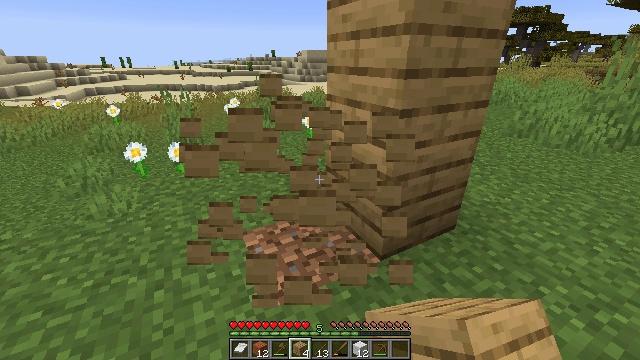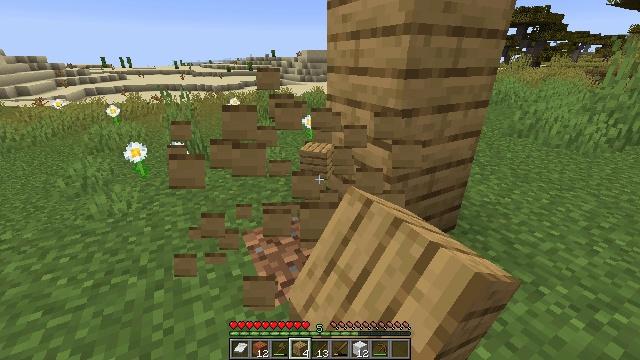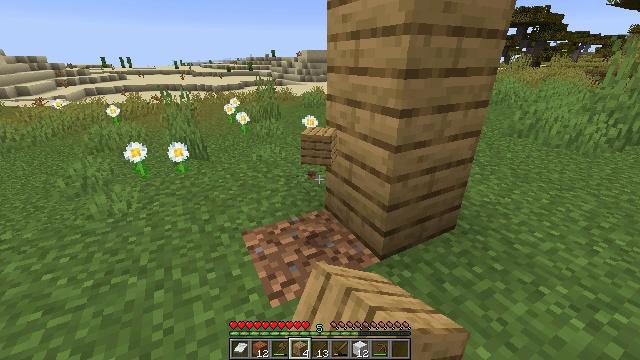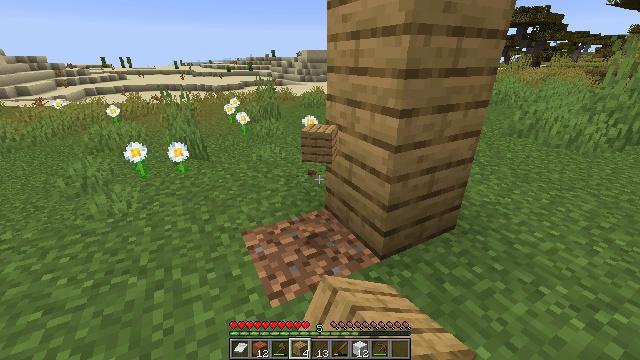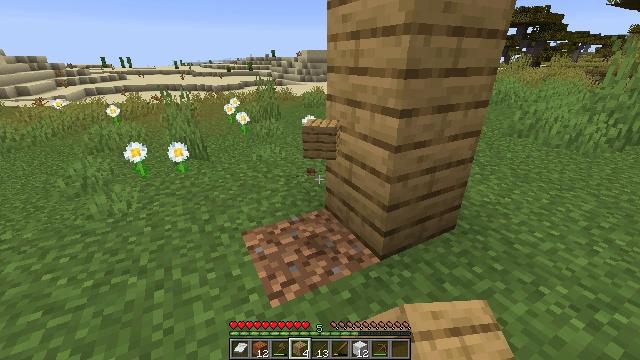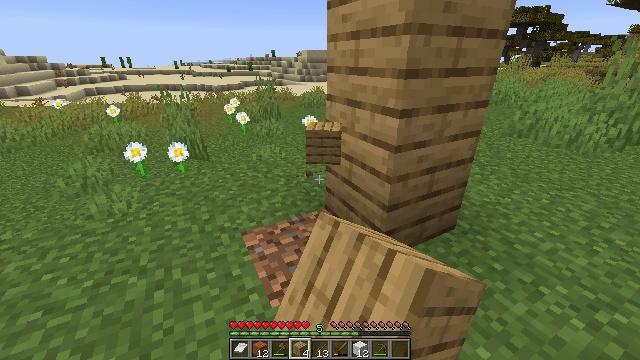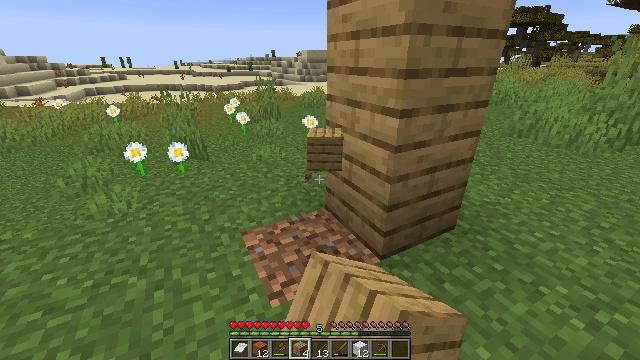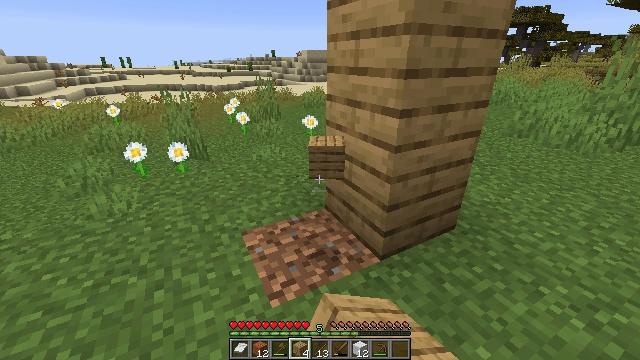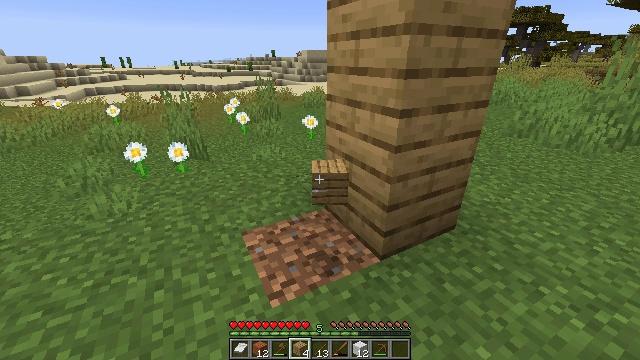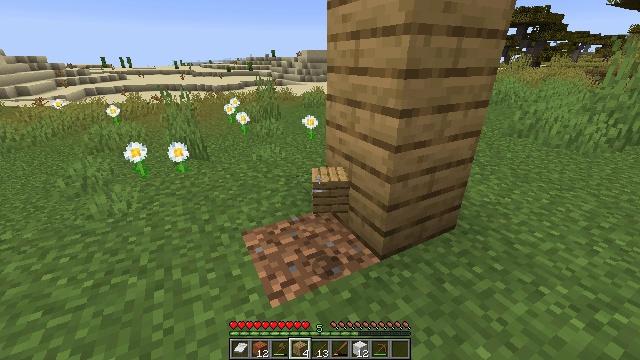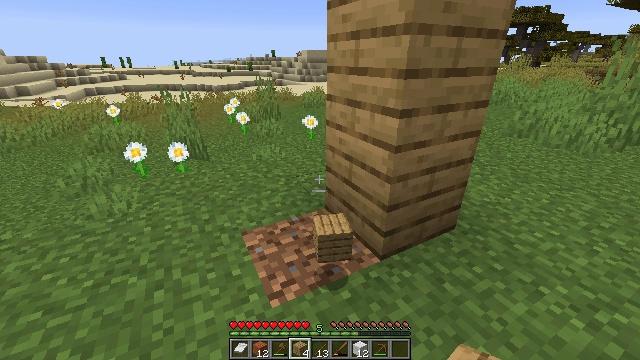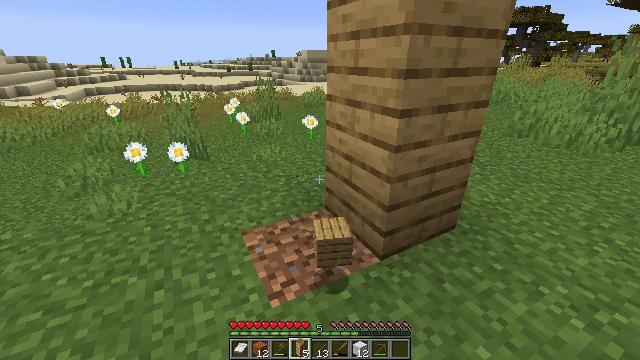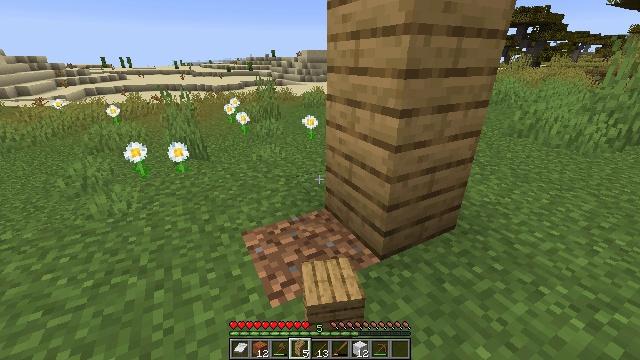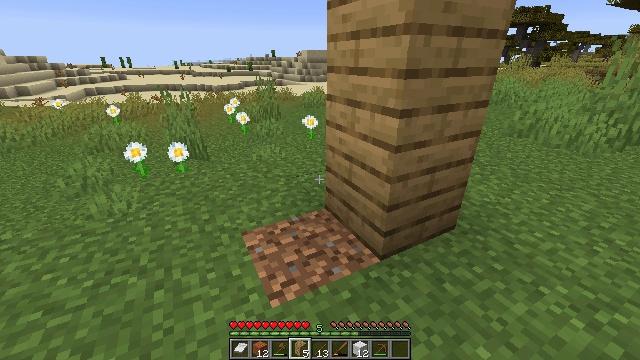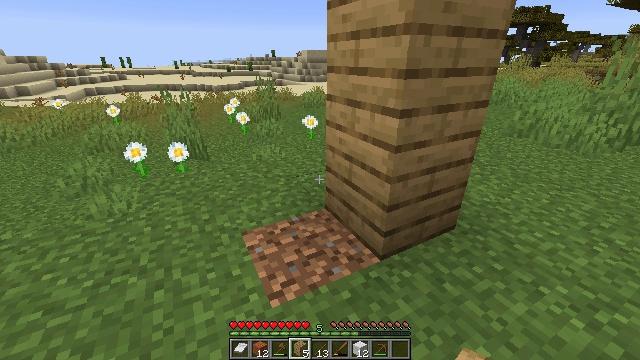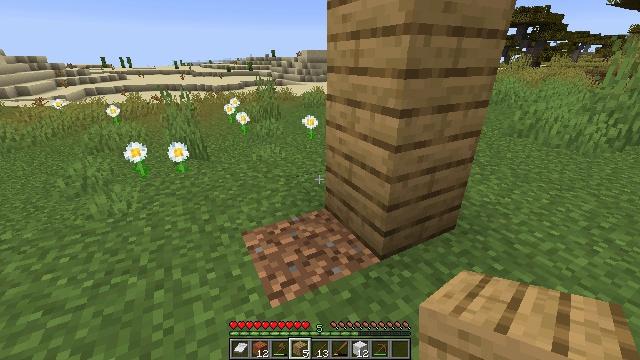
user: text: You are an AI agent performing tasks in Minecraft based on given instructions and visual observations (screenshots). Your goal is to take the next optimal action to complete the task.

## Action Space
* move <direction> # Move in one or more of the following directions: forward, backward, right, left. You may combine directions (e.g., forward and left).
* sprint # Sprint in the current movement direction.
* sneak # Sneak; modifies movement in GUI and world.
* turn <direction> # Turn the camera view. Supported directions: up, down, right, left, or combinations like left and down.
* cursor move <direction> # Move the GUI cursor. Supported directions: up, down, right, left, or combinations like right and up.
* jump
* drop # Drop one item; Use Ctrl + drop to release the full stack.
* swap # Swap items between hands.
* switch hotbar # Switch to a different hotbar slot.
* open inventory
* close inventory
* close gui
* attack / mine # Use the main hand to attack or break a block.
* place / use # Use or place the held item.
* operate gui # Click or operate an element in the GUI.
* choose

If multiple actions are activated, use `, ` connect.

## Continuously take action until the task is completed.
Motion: motion action
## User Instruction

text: Break the existing planks.
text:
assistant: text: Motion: attack / mine
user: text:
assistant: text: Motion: attack / mine
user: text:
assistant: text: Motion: attack / mine
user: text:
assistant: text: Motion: attack / mine
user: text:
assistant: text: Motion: attack / mine
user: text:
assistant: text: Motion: attack / mine
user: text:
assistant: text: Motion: no_op
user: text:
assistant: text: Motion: no_op
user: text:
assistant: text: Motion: no_op
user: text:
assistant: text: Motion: no_op
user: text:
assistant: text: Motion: no_op
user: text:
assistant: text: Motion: no_op
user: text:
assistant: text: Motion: no_op
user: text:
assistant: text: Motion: no_op
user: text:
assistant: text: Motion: no_op
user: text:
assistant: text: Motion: no_op
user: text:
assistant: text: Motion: no_op
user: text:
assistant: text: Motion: no_op
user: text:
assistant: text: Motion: no_op
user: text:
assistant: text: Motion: no_op
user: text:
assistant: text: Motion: no_op
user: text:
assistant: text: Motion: no_op
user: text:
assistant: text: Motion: no_op
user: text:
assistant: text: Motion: no_op
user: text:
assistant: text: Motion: no_op
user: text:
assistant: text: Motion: no_op
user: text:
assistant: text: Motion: no_op
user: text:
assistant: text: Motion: no_op
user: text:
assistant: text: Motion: no_op
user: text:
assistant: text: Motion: no_op